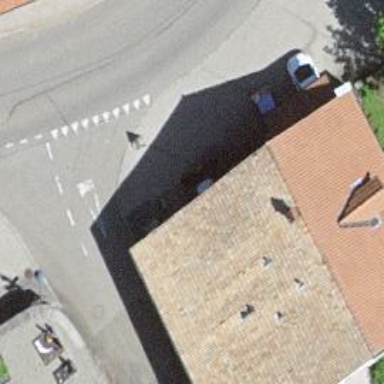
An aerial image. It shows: Post box.